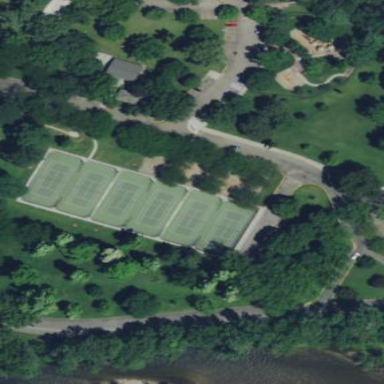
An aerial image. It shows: Tennis court on pitch.